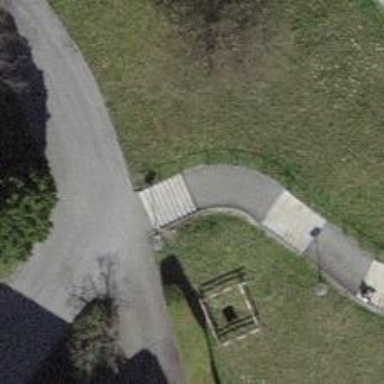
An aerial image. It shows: Set of steps on the road.